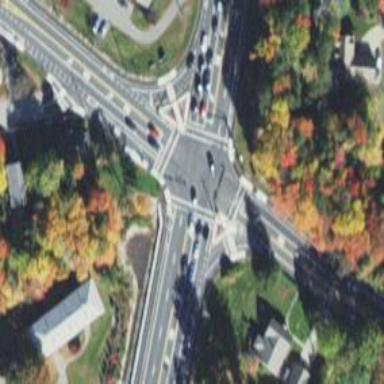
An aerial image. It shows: Marked crossing on the road.